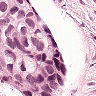
Metastatic tissue present: yes